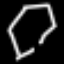
Label: octagon